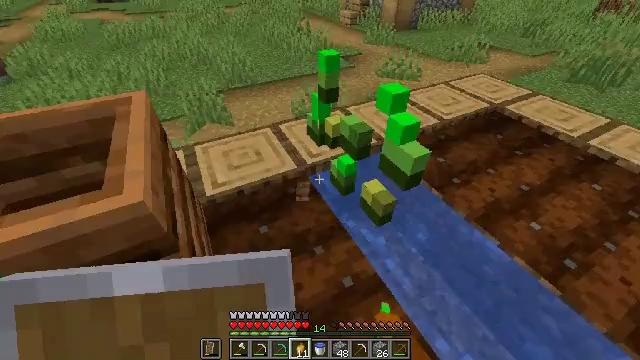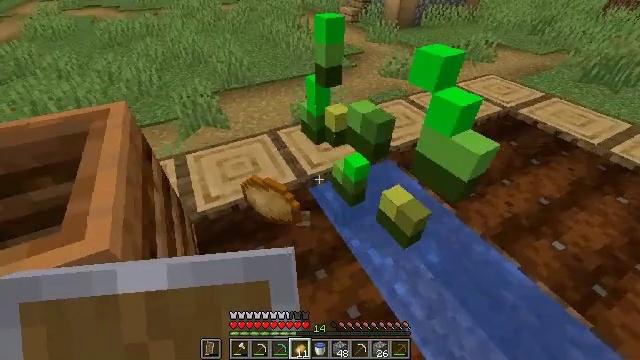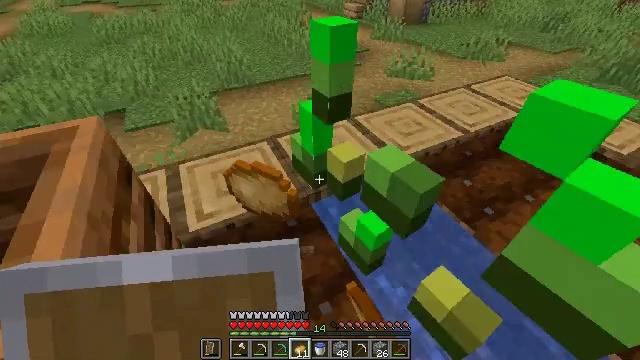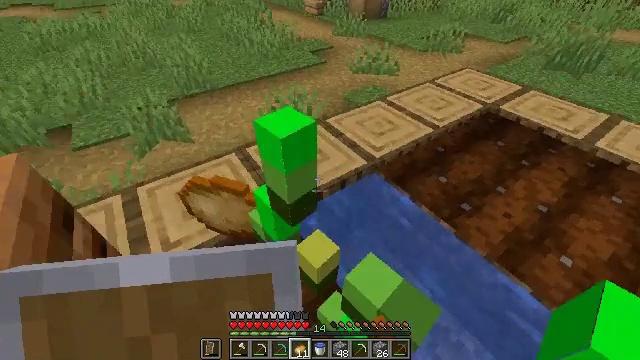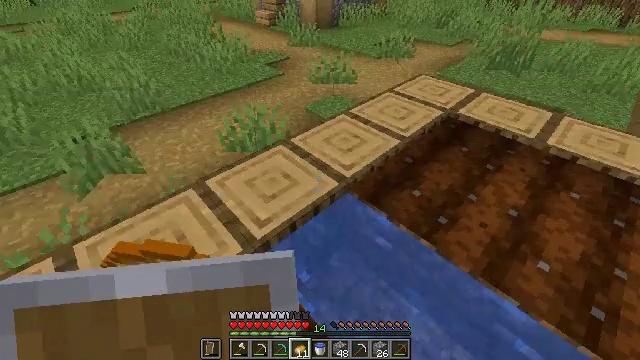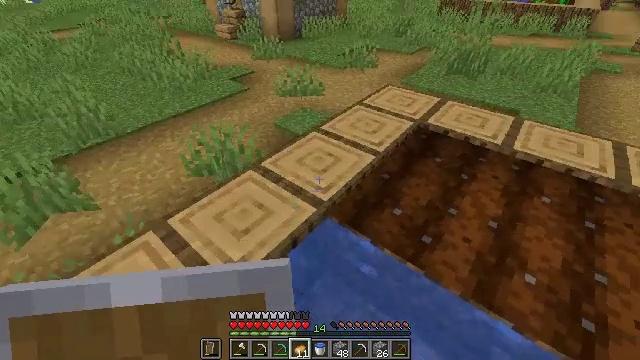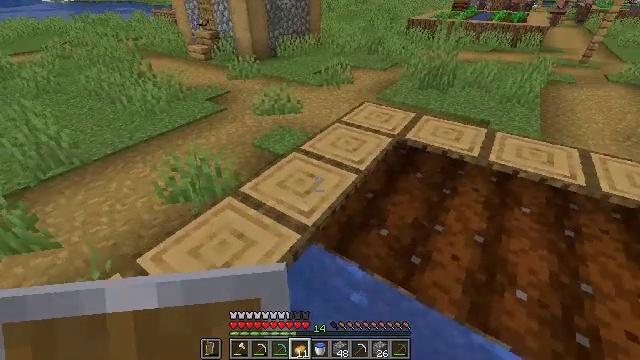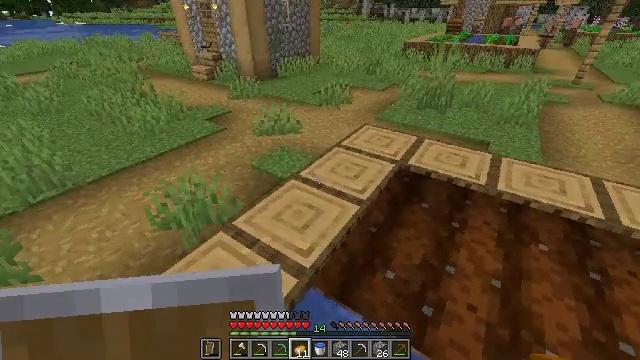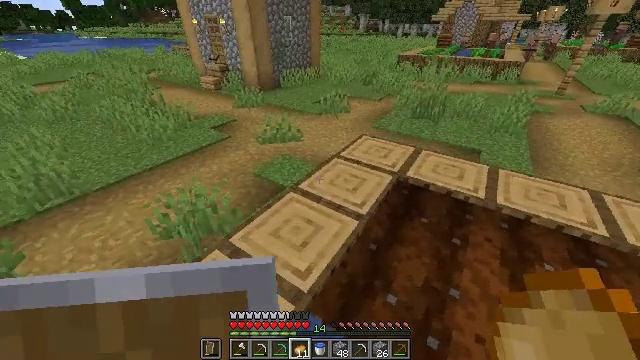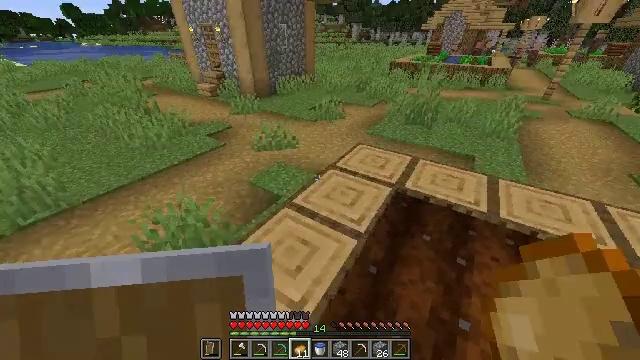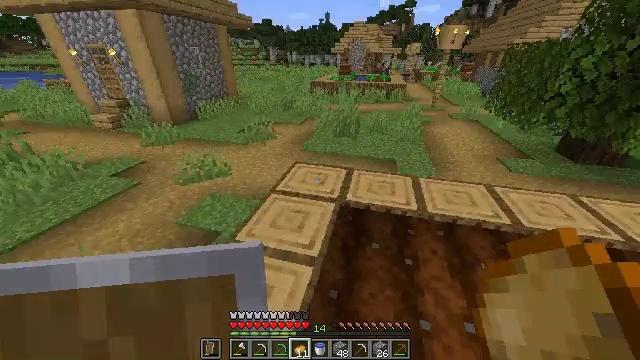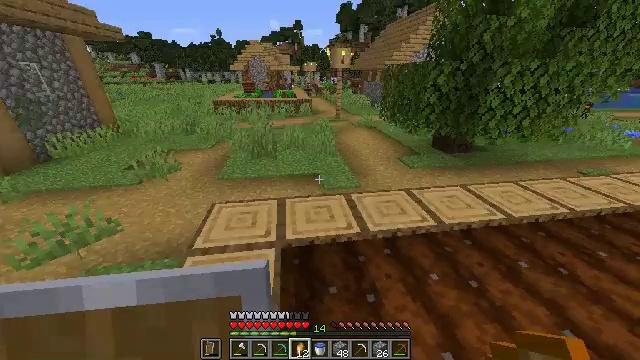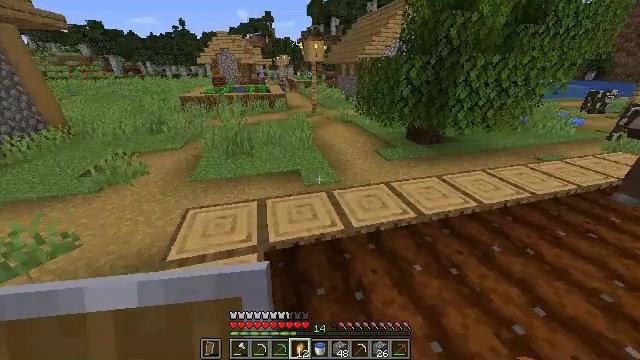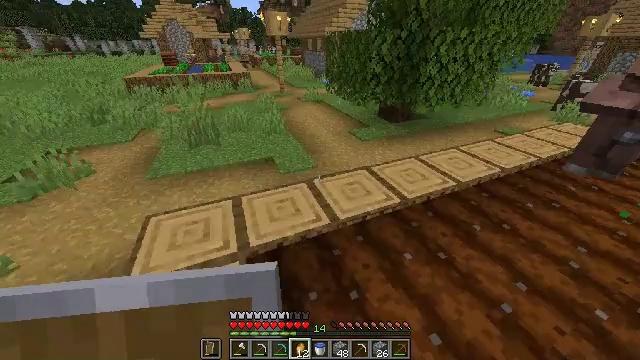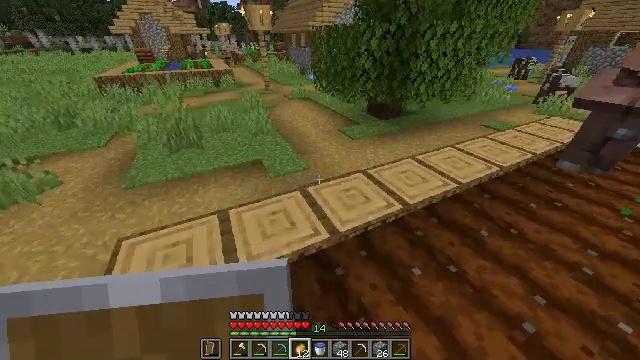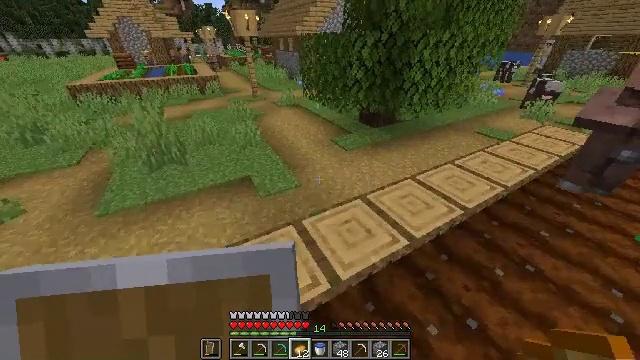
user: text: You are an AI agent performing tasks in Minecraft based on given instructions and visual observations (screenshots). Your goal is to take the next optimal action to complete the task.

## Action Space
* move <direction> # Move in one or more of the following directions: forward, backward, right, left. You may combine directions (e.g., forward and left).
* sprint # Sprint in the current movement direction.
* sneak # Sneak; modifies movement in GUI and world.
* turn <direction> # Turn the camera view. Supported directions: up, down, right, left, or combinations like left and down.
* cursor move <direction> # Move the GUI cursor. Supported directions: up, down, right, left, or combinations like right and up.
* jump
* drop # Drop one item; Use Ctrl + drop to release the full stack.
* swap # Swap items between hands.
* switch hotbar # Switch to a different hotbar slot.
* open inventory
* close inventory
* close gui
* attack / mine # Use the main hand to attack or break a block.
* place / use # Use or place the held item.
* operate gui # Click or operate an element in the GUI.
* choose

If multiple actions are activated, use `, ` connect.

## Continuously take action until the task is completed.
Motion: motion action
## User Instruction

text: Attack the composter to add it to your inventory.
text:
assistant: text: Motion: move forward, attack / mine
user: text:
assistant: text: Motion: move forward, attack / mine
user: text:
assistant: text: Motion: move forward, turn right
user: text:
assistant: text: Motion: move forward, turn right and up
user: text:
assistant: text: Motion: move forward, turn right and up
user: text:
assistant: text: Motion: move forward, sprint, turn right and up
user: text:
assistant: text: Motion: move forward, sprint, turn up
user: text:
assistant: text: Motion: move forward, sprint
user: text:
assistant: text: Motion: move forward, sprint, turn right
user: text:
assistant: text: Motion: move forward, sprint, turn right and up
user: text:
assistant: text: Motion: move forward, sprint, turn right and up
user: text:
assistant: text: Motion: move forward, sprint, turn right and down
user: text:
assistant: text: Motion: move forward, sprint, turn right and down
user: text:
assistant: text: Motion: move forward, sprint, turn right and down
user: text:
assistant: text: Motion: move forward, sprint, turn right, jump
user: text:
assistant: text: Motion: move forward, sprint, turn up, jump
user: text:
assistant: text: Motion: move forward, sprint, turn left, jump
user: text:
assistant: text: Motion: move forward, sprint, jump
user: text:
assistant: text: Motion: move forward, sprint, jump
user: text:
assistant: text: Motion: move forward, sprint, turn down, jump
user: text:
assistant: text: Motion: move forward, sprint, turn left, jump
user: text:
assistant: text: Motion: move forward, sprint, turn left and up
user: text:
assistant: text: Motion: move forward, sprint, turn left and up
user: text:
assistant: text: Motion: move forward, sprint, turn left and up, jump
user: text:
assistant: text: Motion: move forward, sprint, turn left and up, jump
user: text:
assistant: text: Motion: move forward, sprint, turn left, jump
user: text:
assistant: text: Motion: move forward, sprint, turn right, jump
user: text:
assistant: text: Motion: move forward, sprint, jump
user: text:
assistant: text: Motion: move forward, sprint, jump
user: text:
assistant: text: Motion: move forward, sprint, jump